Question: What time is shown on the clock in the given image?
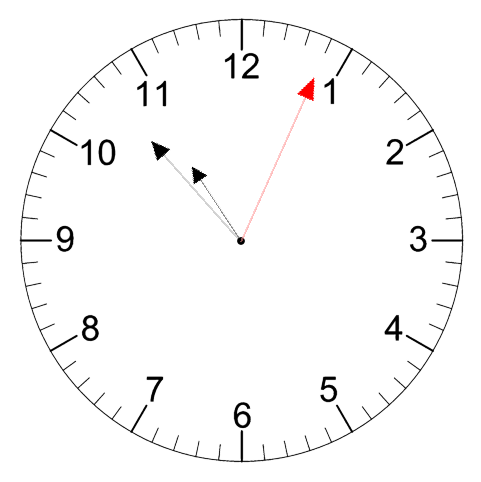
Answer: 10:53:04